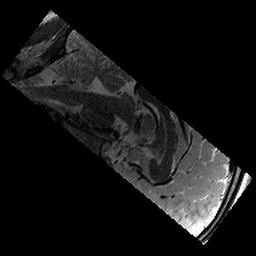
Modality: T2w
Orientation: sagittal
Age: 12
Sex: male
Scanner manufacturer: siemens
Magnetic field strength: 3 T
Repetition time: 9.23 s
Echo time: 0.067 s